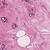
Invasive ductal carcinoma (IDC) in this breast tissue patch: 0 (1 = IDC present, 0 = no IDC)